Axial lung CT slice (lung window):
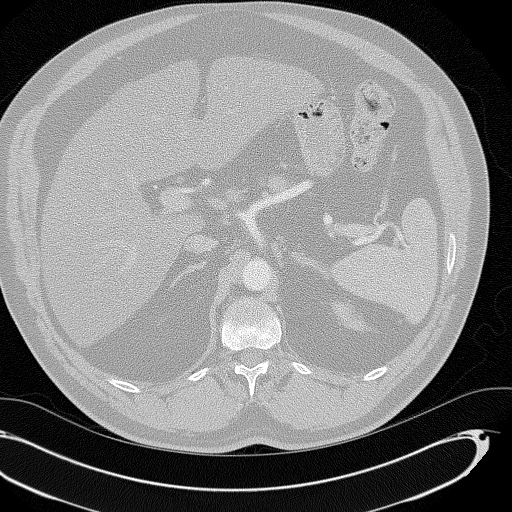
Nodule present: no